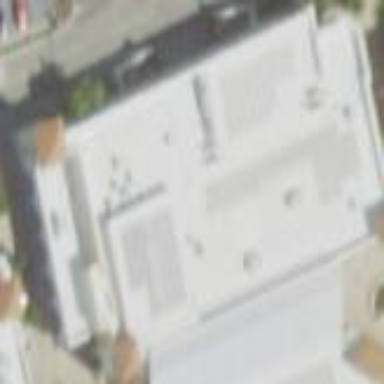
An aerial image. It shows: Commercial building.